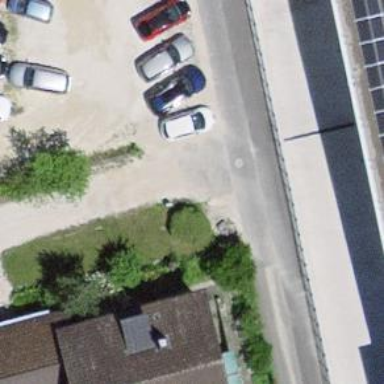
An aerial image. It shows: Residential road with asphalt surface.